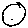
Label: circle